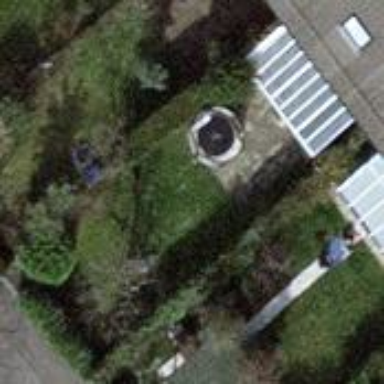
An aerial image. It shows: Garden enclosed by fence.